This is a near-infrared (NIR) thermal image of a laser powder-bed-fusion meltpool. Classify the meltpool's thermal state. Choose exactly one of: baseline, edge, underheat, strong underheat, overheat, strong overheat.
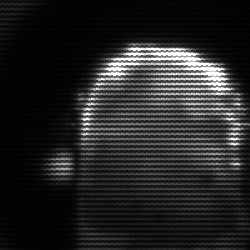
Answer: baseline